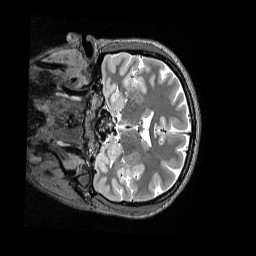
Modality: T2w
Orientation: coronal
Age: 29
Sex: female
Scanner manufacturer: siemens
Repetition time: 3.2 s